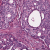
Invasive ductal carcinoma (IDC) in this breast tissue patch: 0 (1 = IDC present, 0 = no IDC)